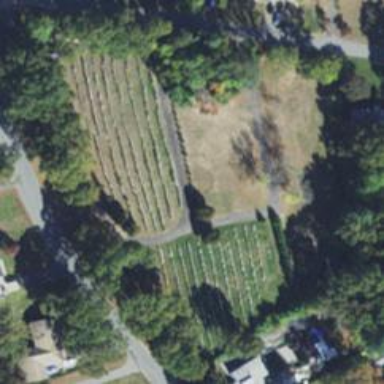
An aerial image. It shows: Cemetery with historic significance.